Question: I can't get composer to work properly with local packages.
package A:
'''
{
"name": "package/A",
"repositories": [
{
"type": "vcs",
"url": "../B"
}
],
"require": {
"package/B": "dev-master"
}
}
'''
package B:
'''
{
"name": "package/B",
"repositories": [
{
"type": "vcs",
"url": "../C"
}
],
"require": {
"package/C": "dev-master"
}
}
'''
package C:
'''
{
"name": "package/C",
}
'''
Now installing package B works fine and it resolves the package C properly.
Installing package A fails because it can not resolve the package C from the package B, which is the only dependency of package A.
I couldn't find anything about this @google, it looks like composer can't handle that kind of complexity in local packages. Hopefully I'm wrong.
Here is a small illustration for better understanding of this problem.

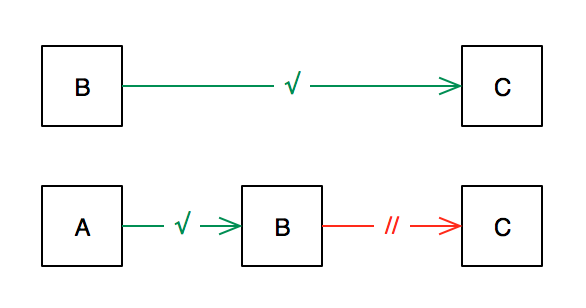
Answer: <URL>.
1) You might declare dependencies for B and C in A. You have to redefine the dependencies in your composer.json. Here, this will add some more require and repository defines to composer.json of A.
2) Or you might setup a local Satis proxy, which serves your private packages.
Private or public publishing of the dependencies will resolve the situation.